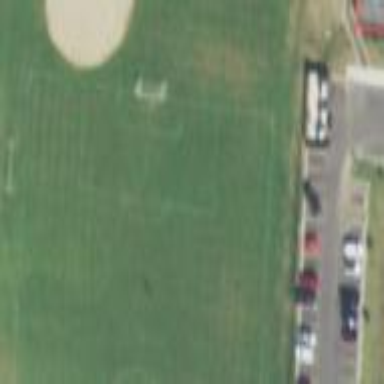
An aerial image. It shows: American football pitch.